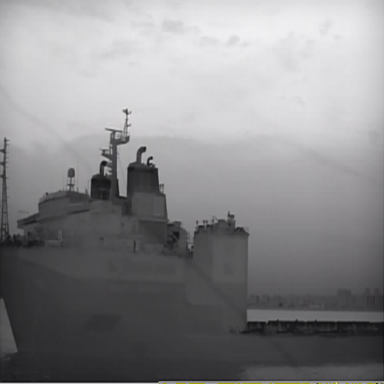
There is a liner in the infrared image.